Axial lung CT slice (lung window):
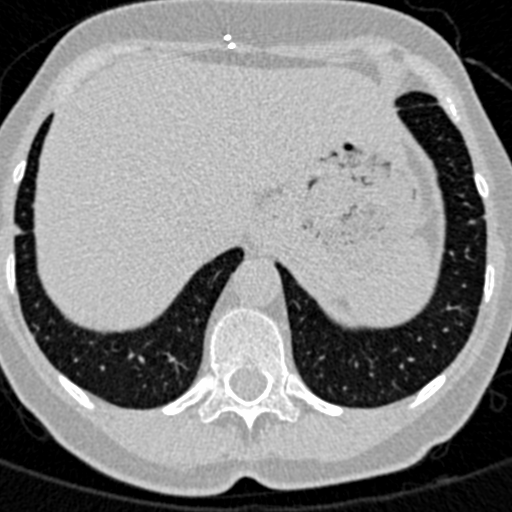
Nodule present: yes
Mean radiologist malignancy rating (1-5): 3